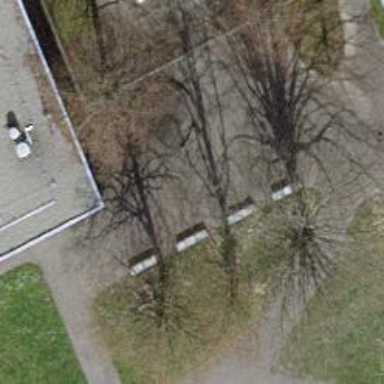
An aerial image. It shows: Bench next to trash bin.